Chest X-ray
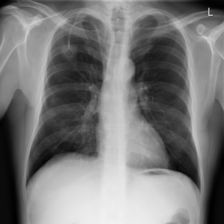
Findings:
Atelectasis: negative
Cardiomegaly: negative
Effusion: negative
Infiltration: negative
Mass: negative
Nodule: negative
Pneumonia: negative
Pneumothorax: negative
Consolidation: negative
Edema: negative
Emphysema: negative
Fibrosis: negative
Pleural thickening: negative
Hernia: negative